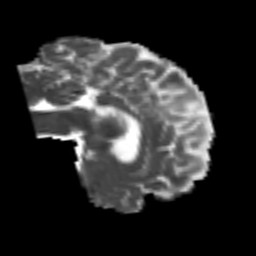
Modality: MD
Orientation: sagittal
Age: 40
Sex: female
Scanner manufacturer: siemens
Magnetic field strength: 3 T
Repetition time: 4.987 s
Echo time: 0.0792 s